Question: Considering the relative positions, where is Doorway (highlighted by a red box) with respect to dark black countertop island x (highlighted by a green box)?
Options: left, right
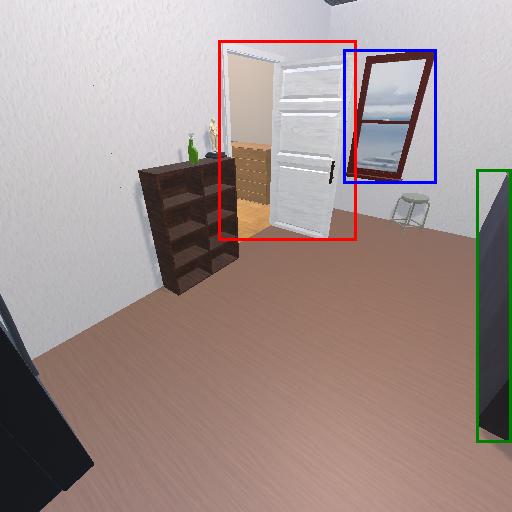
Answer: left